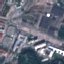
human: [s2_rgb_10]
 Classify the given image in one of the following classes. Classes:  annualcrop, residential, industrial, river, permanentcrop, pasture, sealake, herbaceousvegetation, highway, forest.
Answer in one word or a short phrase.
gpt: Industrial